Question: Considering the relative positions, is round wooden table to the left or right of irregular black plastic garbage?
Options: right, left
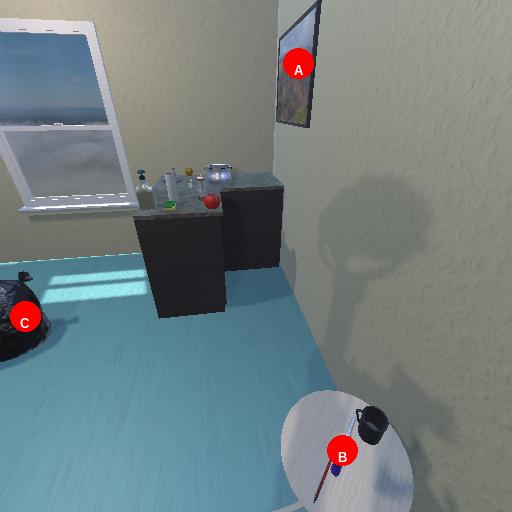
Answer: right